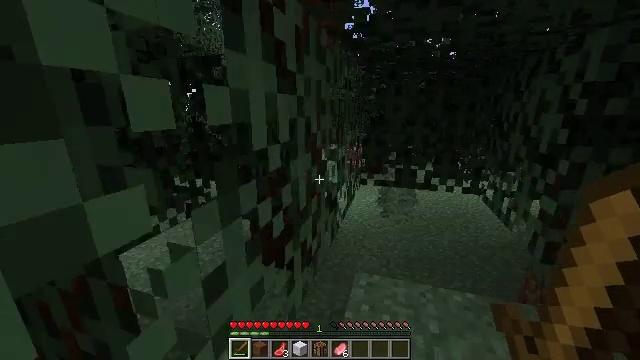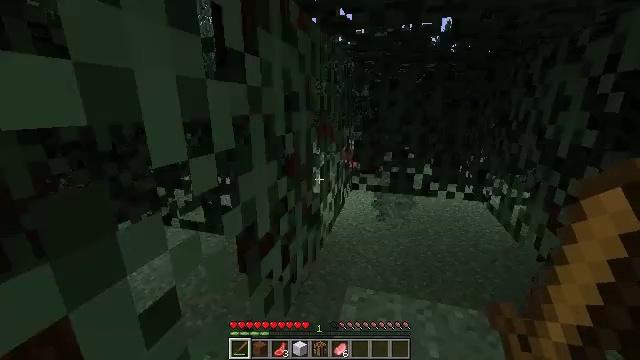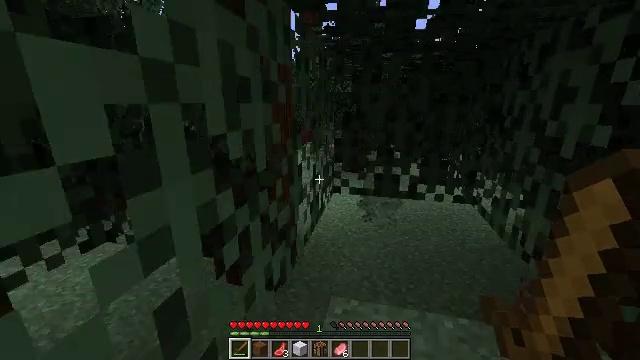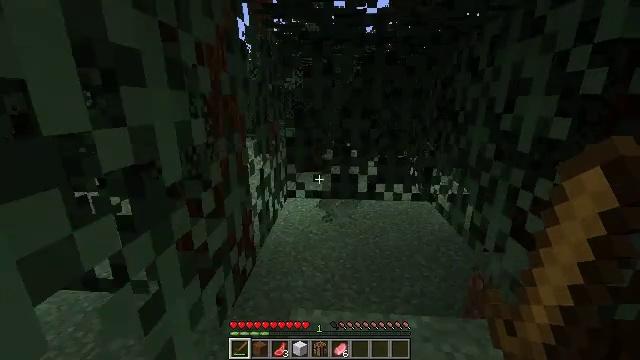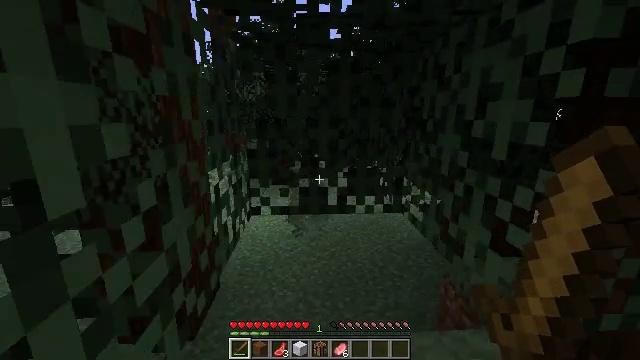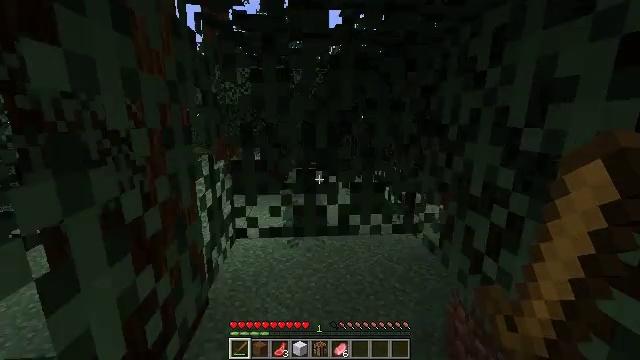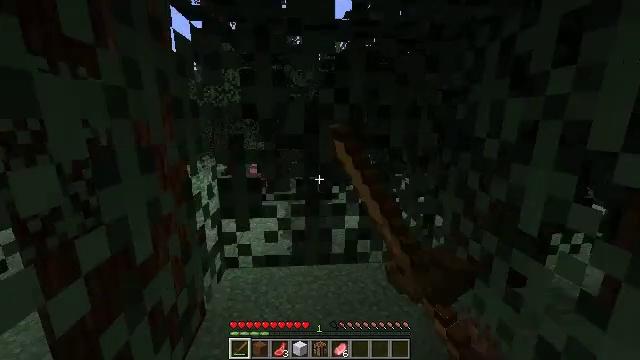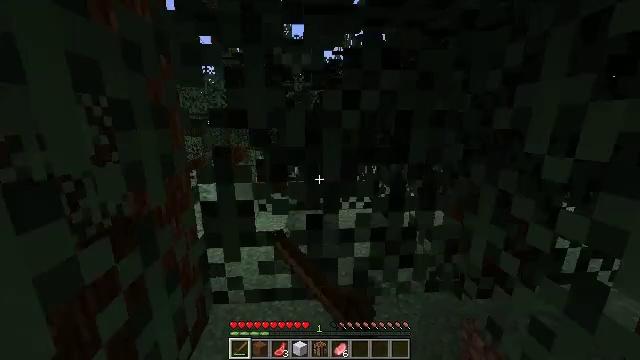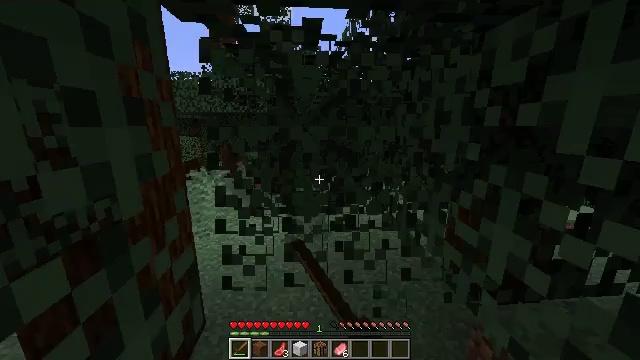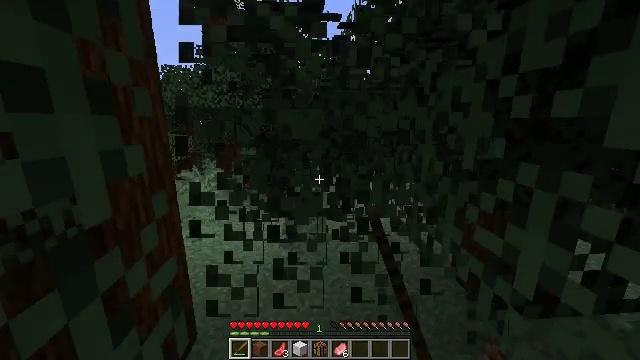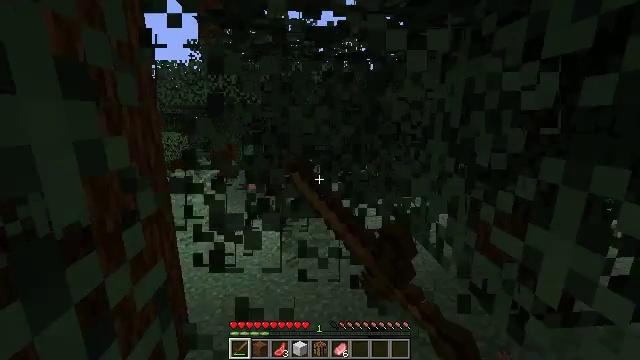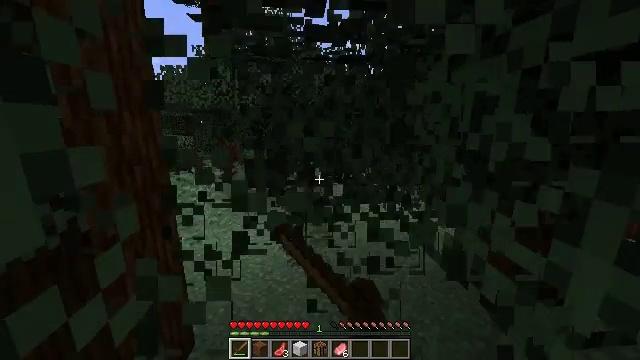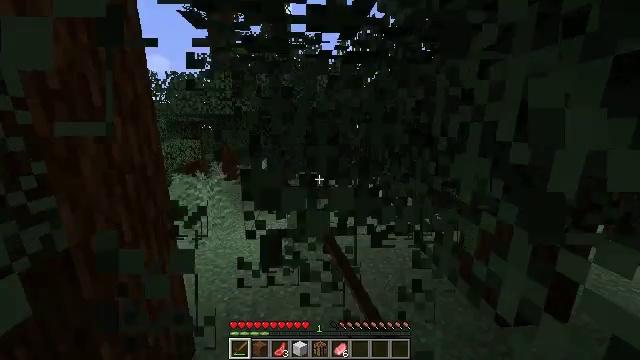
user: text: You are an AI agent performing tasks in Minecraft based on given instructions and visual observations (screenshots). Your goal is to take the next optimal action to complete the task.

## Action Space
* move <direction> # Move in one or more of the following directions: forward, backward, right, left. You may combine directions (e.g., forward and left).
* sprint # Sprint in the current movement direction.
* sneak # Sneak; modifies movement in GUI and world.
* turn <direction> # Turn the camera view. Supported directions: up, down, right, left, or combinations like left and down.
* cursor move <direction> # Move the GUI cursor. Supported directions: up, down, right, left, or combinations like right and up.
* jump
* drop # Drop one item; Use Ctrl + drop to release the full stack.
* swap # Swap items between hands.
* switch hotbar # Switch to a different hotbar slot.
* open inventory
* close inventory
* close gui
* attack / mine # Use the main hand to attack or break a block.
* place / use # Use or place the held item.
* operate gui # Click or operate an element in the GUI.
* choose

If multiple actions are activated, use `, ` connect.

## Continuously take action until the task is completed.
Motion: motion action
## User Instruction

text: Break the spruce leaves to clear the area.
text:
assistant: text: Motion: move forward, sprint, turn right
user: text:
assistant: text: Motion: move forward, sprint, turn right
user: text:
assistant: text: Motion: move forward, sprint, turn right
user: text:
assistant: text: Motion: move forward, sprint, turn right and up
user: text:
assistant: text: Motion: move forward, sprint, attack / mine
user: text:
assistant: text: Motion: move forward, sprint, attack / mine
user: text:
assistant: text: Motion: sprint, attack / mine
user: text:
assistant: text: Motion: sprint, attack / mine
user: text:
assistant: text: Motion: sprint, attack / mine
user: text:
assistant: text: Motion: sprint, attack / mine
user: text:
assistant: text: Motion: move forward, sprint, attack / mine
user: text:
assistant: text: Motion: move forward, sprint, attack / mine
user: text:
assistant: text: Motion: sprint, attack / mine